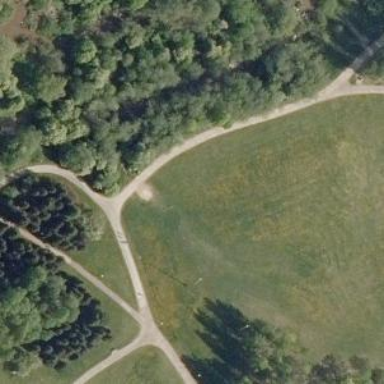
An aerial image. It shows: Disc golf tee.